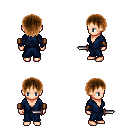
a pixel art fantasy rpg character, female body template, human, light skin, blue robe, gold greaves, brown plain hairstyle, leather bracers, dagger, four views (front, back, left, right), 2x2 character sprite sheet, small pixel art, hard edges, no anti-aliasing